Interaction volume radius: 10 \u00c5
Interaction volume height: 40 \u00c5
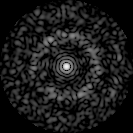
Disorder parameter: 0.8422